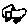
Label: car